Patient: sex M, age 69
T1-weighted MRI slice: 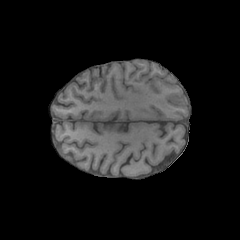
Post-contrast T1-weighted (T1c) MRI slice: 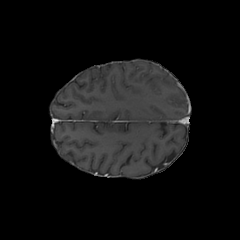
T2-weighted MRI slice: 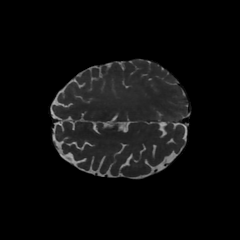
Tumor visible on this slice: no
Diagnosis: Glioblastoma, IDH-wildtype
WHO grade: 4